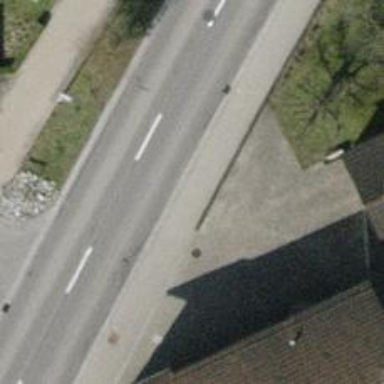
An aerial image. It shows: Asphalt sidewalk.